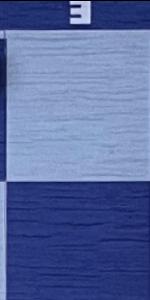
Label: Empty